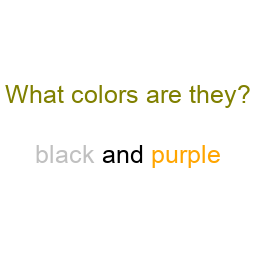
Color: silver, orange
Color name shown: black, purple
Background color: white
Question text color: olive